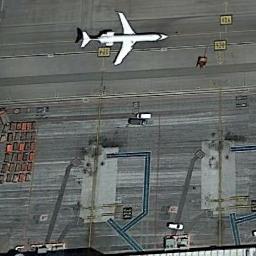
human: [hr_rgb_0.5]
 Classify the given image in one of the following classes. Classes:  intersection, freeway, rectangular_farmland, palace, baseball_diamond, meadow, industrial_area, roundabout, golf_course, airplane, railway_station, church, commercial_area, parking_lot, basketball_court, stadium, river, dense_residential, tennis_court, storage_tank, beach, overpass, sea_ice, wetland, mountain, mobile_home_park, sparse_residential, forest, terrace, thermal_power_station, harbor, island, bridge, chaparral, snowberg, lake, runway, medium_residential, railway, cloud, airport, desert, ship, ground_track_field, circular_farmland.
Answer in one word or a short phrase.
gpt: airplane